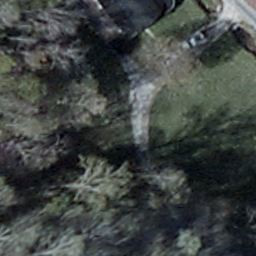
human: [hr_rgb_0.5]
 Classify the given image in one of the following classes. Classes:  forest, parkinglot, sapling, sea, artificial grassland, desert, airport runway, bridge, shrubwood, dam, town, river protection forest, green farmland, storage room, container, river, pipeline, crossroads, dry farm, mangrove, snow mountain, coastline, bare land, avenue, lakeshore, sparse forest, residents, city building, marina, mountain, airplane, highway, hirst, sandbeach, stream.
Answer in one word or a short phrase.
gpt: shrubwood